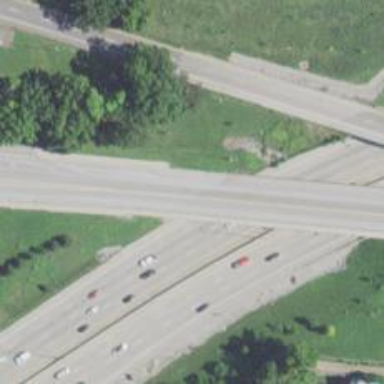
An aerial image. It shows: Tertiary road passing over bridge.